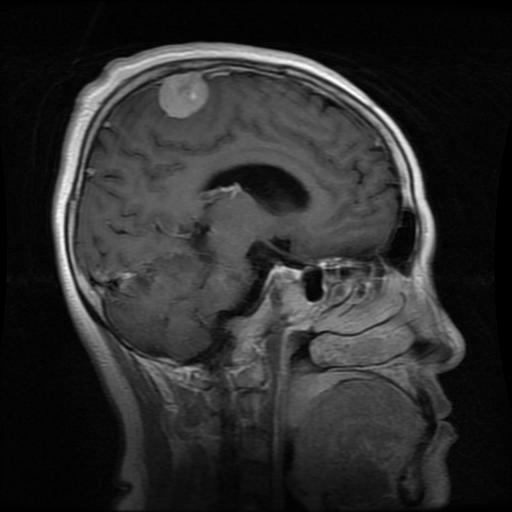
Label: meningioma